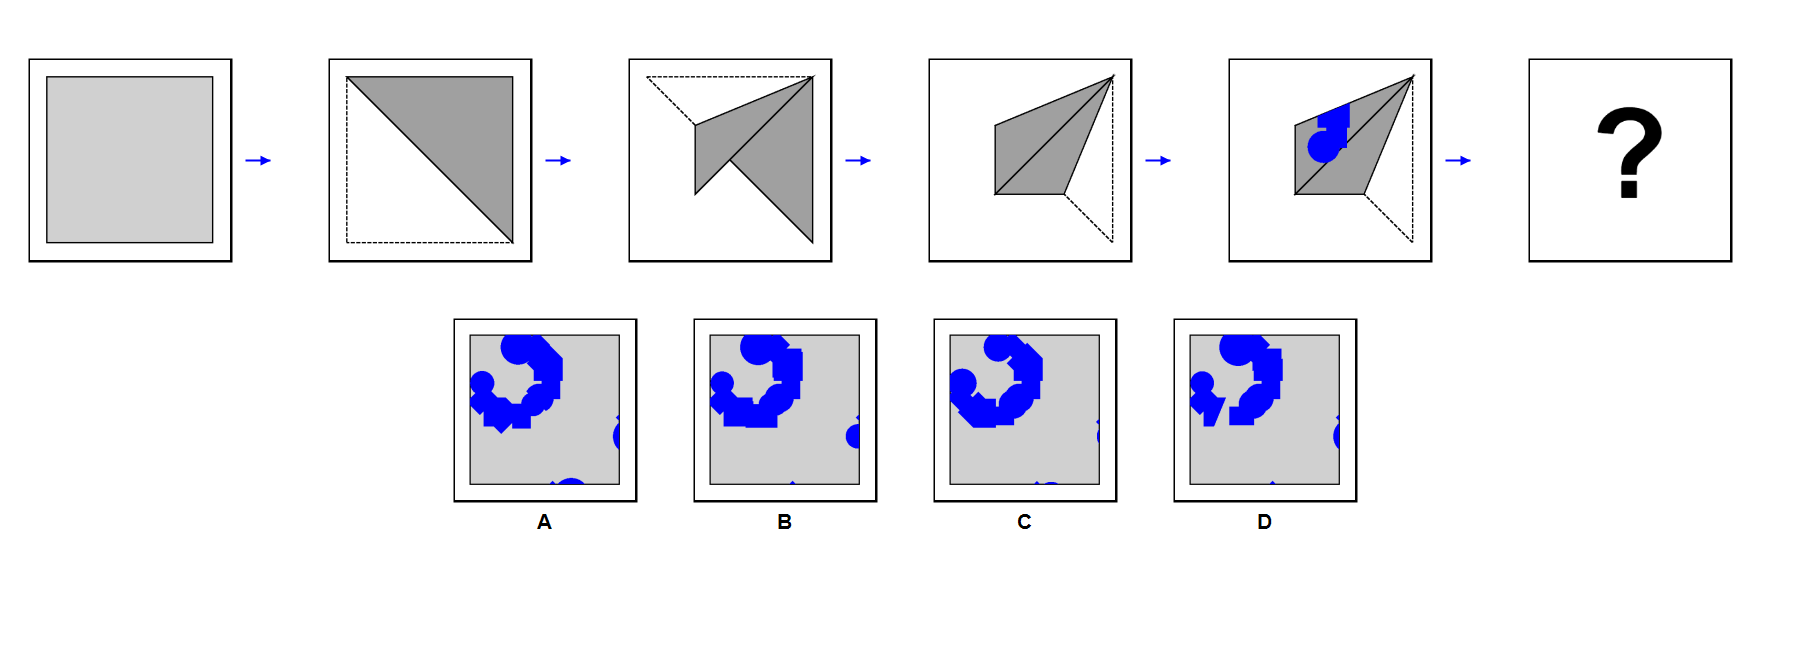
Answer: C